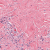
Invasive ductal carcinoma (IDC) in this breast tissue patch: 0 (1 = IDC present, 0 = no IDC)